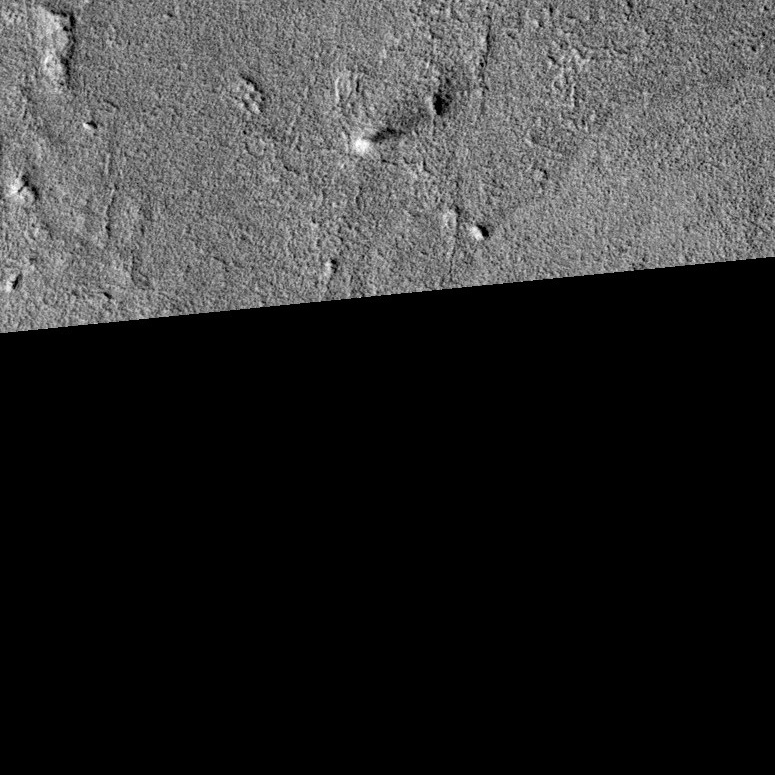
Label: dustdevil